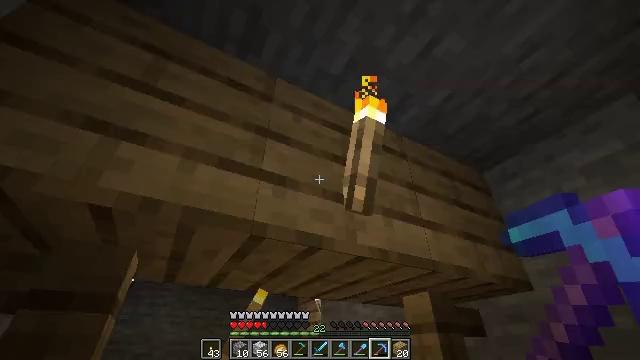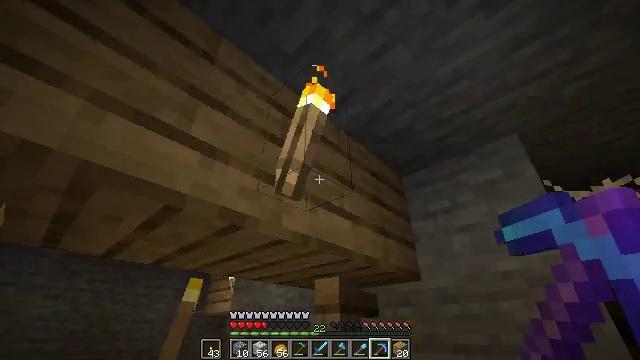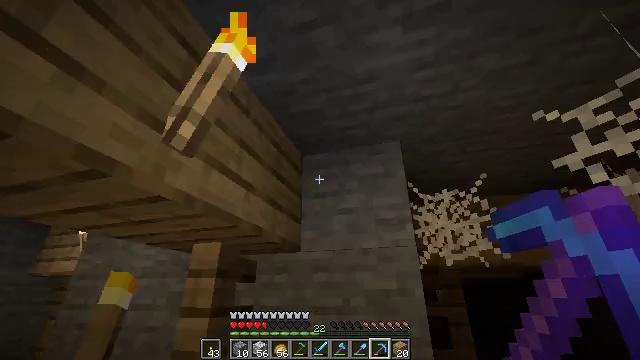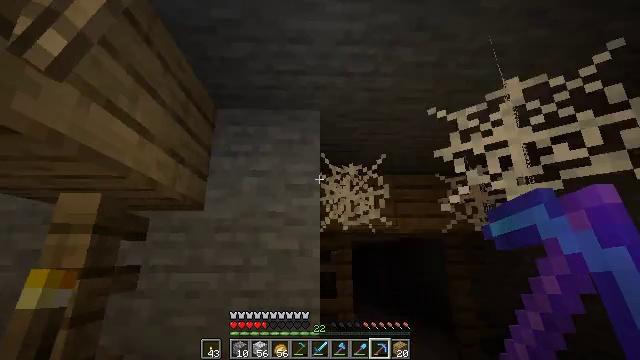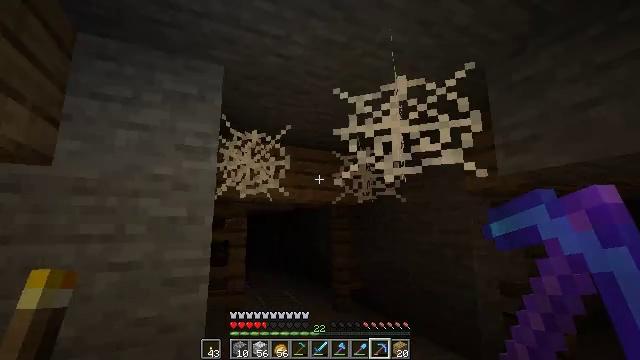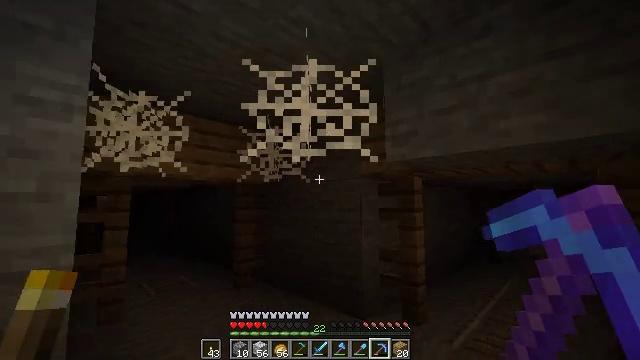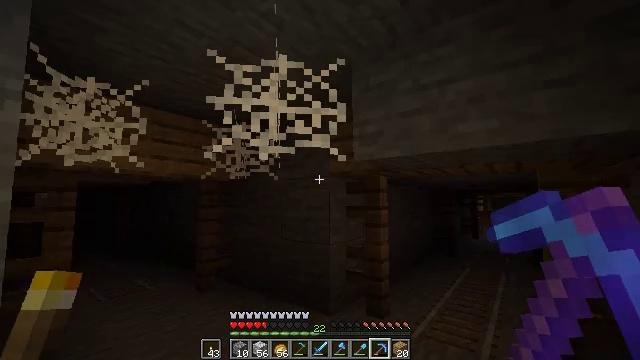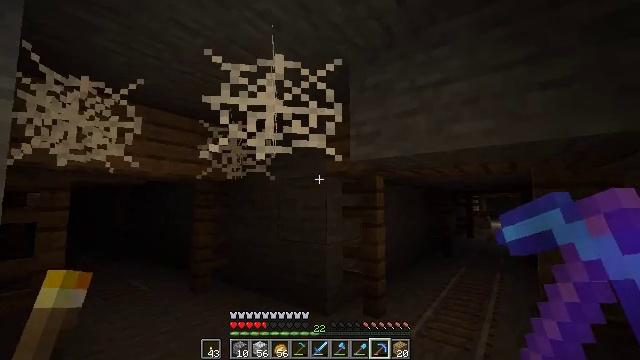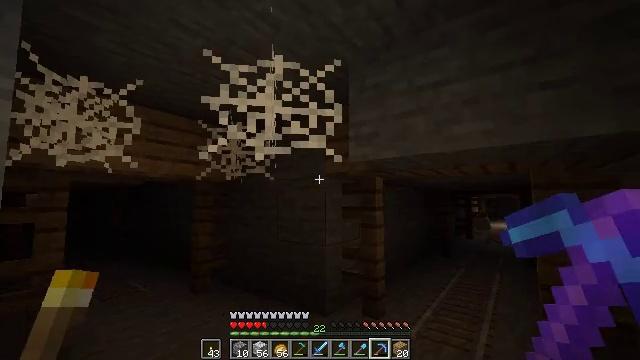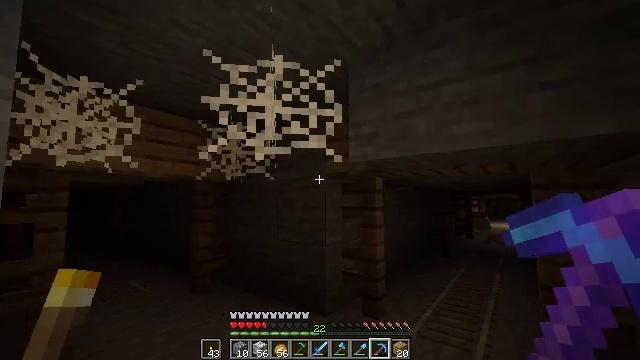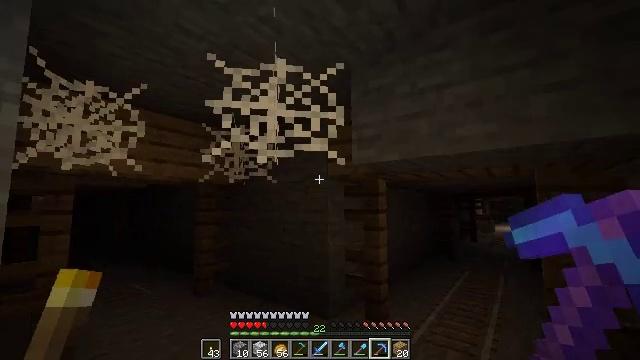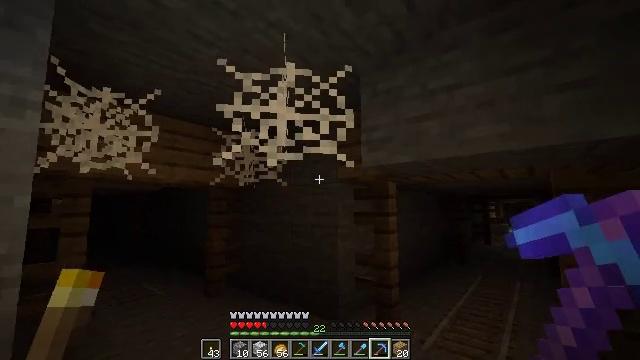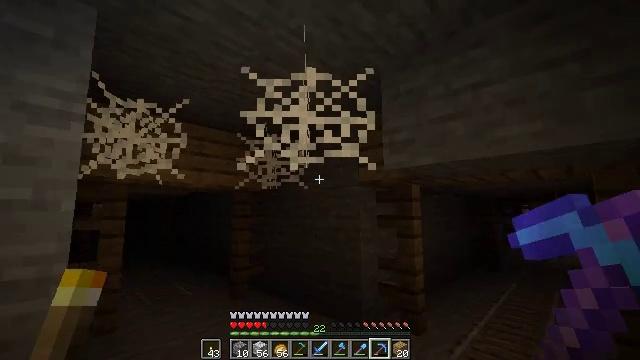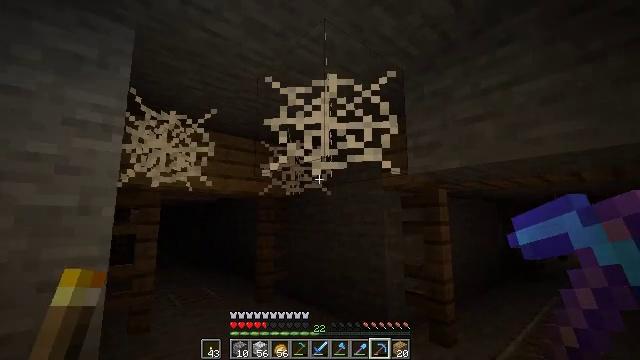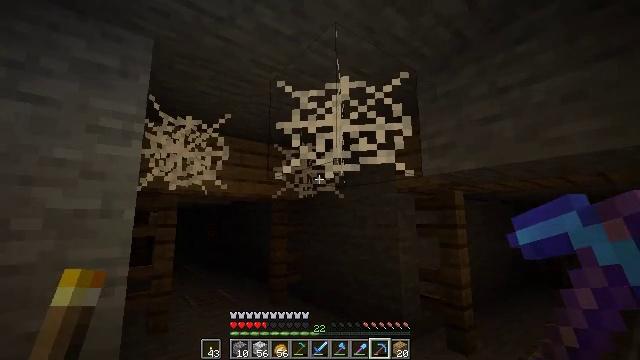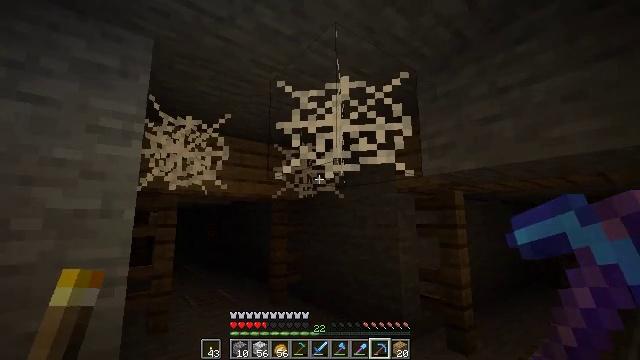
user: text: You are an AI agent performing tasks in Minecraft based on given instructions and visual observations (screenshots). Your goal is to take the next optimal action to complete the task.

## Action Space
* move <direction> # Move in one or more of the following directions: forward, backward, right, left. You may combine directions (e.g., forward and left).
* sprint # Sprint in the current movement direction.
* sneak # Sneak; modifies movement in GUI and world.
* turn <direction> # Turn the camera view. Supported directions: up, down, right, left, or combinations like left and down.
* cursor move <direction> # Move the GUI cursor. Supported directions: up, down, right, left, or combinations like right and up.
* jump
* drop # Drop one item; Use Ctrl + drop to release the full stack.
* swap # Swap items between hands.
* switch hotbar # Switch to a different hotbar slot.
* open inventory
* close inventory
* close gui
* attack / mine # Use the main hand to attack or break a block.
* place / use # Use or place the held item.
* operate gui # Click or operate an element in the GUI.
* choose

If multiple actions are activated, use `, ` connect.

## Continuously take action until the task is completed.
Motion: motion action
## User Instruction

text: Collect cobweb using shears for string.
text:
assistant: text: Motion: turn right and down
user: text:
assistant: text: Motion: turn right and down
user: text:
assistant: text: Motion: turn right and down
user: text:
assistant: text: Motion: turn right and down
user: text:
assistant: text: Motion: turn right and down
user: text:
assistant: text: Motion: turn right
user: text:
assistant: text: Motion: no_op
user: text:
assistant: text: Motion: no_op
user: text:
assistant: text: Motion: no_op
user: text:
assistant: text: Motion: no_op
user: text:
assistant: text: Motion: turn left
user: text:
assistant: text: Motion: turn left
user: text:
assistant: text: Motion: turn left and up
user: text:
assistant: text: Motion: turn left
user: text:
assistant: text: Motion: no_op
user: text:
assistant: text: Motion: no_op
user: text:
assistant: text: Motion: no_op
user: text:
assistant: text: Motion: no_op
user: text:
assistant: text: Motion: no_op
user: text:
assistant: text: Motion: turn right
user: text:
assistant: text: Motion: turn right
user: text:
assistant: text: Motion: no_op
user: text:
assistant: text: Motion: no_op
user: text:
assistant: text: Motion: no_op
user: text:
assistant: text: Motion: no_op
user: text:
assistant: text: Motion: no_op
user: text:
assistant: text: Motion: no_op
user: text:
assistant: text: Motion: no_op
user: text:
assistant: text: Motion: no_op
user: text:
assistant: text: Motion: no_op